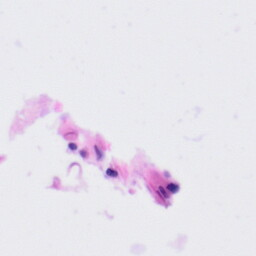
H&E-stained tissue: Tonsil